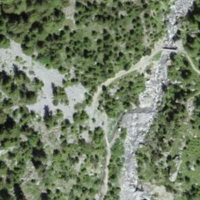
EUNIS habitat code: 23
Species observed at this site:
Prunella vulgaris
Melitaea diamina
Saxifraga paniculata
Euphorbia cyparissias
Lamium maculatum